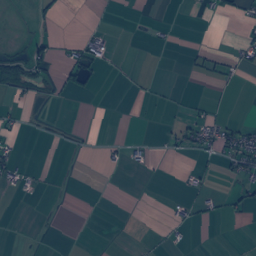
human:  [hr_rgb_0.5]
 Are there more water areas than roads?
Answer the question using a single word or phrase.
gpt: no

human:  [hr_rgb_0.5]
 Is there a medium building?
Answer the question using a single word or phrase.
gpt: yes

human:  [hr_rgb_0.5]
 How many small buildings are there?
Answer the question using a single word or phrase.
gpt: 311

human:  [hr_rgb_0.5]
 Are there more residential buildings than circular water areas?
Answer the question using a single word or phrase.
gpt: yes

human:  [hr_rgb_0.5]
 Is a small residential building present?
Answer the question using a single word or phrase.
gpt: yes

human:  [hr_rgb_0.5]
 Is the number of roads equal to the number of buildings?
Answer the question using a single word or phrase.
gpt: no

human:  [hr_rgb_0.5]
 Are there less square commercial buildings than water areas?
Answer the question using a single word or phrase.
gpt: yes

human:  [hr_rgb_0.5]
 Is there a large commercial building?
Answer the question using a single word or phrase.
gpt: no

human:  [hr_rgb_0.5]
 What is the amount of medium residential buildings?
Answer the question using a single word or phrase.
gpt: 11

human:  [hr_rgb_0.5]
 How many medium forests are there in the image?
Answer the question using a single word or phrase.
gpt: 12

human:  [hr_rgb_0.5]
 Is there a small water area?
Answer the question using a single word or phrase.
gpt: yes

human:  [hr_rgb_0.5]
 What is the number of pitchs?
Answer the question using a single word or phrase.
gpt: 3

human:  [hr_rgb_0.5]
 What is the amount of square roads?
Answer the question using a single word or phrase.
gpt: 0

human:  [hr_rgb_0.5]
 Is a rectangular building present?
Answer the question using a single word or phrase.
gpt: yes

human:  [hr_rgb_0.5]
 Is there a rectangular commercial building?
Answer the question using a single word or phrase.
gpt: yes

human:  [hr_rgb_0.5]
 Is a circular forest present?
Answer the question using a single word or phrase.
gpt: no

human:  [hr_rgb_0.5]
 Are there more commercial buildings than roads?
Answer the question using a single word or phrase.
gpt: no

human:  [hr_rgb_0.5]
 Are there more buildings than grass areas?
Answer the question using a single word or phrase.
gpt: yes

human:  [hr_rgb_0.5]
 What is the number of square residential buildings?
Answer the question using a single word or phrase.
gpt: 2

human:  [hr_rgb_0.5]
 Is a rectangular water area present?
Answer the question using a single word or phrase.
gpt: yes

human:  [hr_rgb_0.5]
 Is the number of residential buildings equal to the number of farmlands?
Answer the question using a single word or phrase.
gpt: no

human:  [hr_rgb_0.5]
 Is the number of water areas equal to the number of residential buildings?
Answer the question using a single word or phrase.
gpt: no

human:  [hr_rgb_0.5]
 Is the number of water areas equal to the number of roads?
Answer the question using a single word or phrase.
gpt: no

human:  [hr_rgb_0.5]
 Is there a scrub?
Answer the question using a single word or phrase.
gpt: yes

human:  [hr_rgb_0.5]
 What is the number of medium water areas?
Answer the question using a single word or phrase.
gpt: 10

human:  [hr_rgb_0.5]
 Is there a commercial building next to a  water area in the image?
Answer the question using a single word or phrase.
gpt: yes

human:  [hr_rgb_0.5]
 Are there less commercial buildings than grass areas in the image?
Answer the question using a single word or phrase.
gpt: yes

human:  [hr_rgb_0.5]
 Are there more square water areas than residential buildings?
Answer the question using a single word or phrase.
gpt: no

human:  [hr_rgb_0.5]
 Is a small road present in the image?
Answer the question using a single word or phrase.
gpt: yes

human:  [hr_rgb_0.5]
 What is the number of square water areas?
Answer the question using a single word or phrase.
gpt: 1

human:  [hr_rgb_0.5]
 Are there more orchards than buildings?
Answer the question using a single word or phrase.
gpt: no

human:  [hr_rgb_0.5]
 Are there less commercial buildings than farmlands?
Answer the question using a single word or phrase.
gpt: yes

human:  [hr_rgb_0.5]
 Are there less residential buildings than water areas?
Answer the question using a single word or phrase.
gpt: no

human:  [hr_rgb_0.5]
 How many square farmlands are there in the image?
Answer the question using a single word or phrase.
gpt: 0

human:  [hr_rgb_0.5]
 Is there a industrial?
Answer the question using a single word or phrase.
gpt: yes

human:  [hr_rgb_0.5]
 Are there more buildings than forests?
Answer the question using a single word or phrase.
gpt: yes